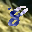
Label: 8